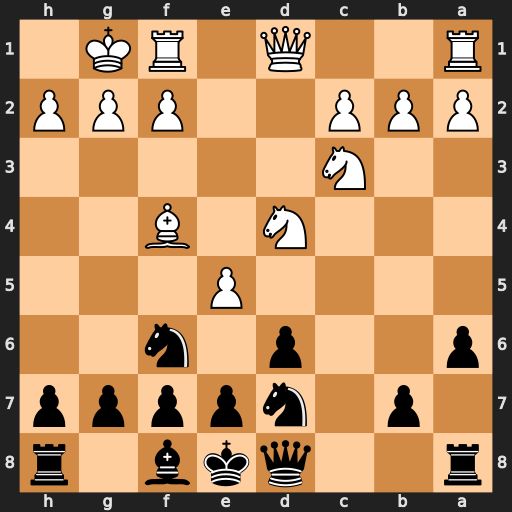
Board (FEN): r2qkb1r/1p1npppp/p2p1n2/4P3/3N1B2/2N5/PPP2PPP/R2Q1RK1
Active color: b
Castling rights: kq
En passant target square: -
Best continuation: dxe5 Ne6 fxe6